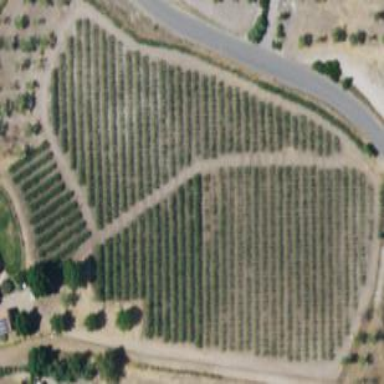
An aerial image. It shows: Orchard.